Interaction volume radius: 10 \u00c5
Interaction volume height: 10 \u00c5
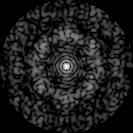
Disorder parameter: 0.7541